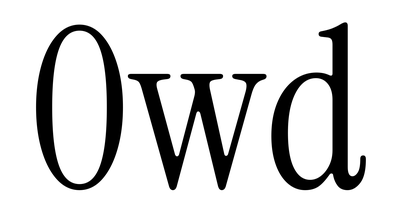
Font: InstrumentSerif-Regular